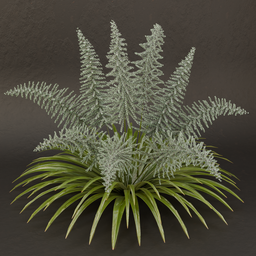
Label: nature